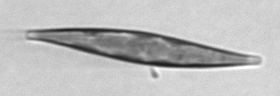
Label: Pleurosigma